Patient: sex F, age 68
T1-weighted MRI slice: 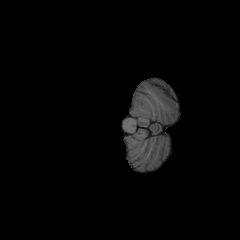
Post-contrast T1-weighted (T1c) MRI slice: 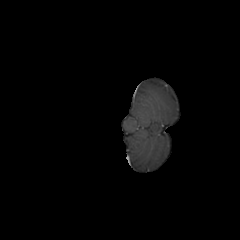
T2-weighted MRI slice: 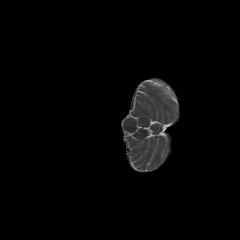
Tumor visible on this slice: no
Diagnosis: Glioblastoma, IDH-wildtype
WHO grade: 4